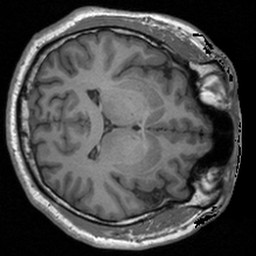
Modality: T1w
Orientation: axial
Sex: male
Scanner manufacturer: siemens
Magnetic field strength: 3 T
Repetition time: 1.9 s
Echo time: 0.00226 s